Question: Today have tried to check files with path directory name.
Previously it worked, until I tried to create 104 if/else statements.
How to dispose of this overflow error?
More specific question: Does def(x) for several checks the only one solution to optimise such cases in Python?
'''
import turicreate as turi
url = "images/"
data = turi.image_analysis.load_images(url)
data["moneyType"] = data["path"].apply(lambda path:
"ARS_1" if "ARS_1" in path
else("ARS_2" if "ARS_2" in path
else("ARS_5" if "ARS_5" in path
else("ARS_10" if "ARS_10" in path
else("ARS_20" if "ARS_20" in path
else("ARS_50" if "ARS_50" in path
else("ARS_100" if "ARS_100" in path
else("ARS_200" if "ARS_200" in path
else("ARS_500" if "ARS_500" in path
else("ARS_1000" if "ARS_1000" in path
else("AED_5" if "AED_5" in path
else("AED_10" if "AED_10" in path
else("AED_20" if "AED_20" in path
else("AED_50" if "AED_50" in path
else("AED_100" if "AED_100" in path
else("AED_200" if "AED_200" in path
else("AED_500" if "AED_500" in path
else("AED_1000" if "AED_1000" in path
else("BRL_1" if "BRL_1" in path
else("BRL_2" if "BRL_2" in path
else("BRL_5" if "BRL_5" in path
else("BRL_10" if "BRL_10" in path
else("BRL_20" if "BRL_20" in path
else("BRL_50" if "BRL_50" in path
else("BRL_100" if "BRL_100" in path
else("CLP_1000" if "CLP_1000" in path
else("CLP_2000" if "CLP_2000" in path
else("CLP_5000" if "CLP_5000" in path
else("CLP_10000" if "CLP_10000" in path
else("CLP_20000" if "CLP_20000" in path
else("COP_1000" if "COP_1000" in path
else("COP_2000" if "COP_2000" in path
else("COP_5000" if "COP_5000" in path
else("COP_10000" if "COP_10000" in path
else("COP_20000" if "COP_20000" in path
else("COP_50000" if "COP_50000" in path
else("COP_100000" if "COP_100000" in path
else("CUC_1" if "CUC_1" in path
else("CUC_3" if "CUC_3" in path
else("CUC_5" if "CUC_5" in path
else("CUC_10" if "CUC_10" in path
else("CUC_20" if "CUC_20" in path
else("CUC_50" if "CUC_50" in path
else("CUC_100" if "CUC_100" in path
else("CUC_200" if "CUC_200" in path
else("CUC_500" if "CUC_500" in path
else("CUC_1000" if "CUC_1000" in path
else("EGP_1" if "EGP_1" in path
else("EGP_5" if "EGP_5" in path
else("EGP_10" if "EGP_10" in path
else("EGP_20" if "EGP_20" in path
else("EGP_25pt" if "EGP_25pt" in path
else("EGP_50" if "EGP_50" in path
else("EGP_50pt" if "EGP_50pt" in path
else("EGP_100" if "EGP_100" in path
else("EGP_200" if "EGP_200" in path
else("INR_1" if "INR_1" in path
else("INR_2" if "INR_2" in path
else("INR_5" if "INR_5" in path
else("INR_10" if "INR_10" in path
else("INR_20" if "INR_20" in path
else("INR_50" if "INR_50" in path
else("INR_100" if "INR_100" in path
else("INR_200" if "INR_200" in path
else("INR_500" if "INR_500" in path
else("INR_2000" if "INR_2000" in path
else("JOD_1" if "JOD_1" in path
else("JOD_5" if "JOD_5" in path
else("JOD_10" if "JOD_10" in path
else("JOD_20" if "JOD_20" in path
else("JOD_50" if "JOD_50" in path
else("KHR_50" if "KHR_50" in path
else("KHR_100" if "KHR_100" in path
else("KHR_500" if "KHR_500" in path
else("KHR_1000" if "KHR_1000" in path
else("KHR_2000" if "KHR_2000" in path
else("KHR_5000" if "KHR_5000" in path
else("KHR_10000" if "KHR_10000" in path
else("KHR_20000" if "KHR_20000" in path
else("KHR_50000" if "KHR_50000" in path
else("KHR_100000" if "KHR_100000" in path
else("LAK_500" if "LAK_500" in path
else("LAK_1000" if "LAK_1000" in path
else("LAK_2000" if "LAK_2000" in path
else("LAK_5000" if "LAK_5000" in path
else("LAK_10000" if "LAK_10000" in path
else("LAK_20000" if "LAK_20000" in path
else("LAK_50000" if "LAK_50000" in path
else("LAK_100000" if "LAK_100000" in path
else("LKR_10" if "LKR_10" in path
else("LKR_20" if "LKR_20" in path
else("LKR_50" if "LKR_50" in path
else("LKR_100" if "LKR_100" in path
else("LKR_200" if "LKR_200" in path
else("LKR_500" if "LKR_500" in path
else("LKR_1000" if "LKR_1000" in path
else("LKR_2000" if "LKR_2000" in path
else("LKR_5000" if "LKR_5000" in path
else("MAD_20" if "MAD_20" in path
else("MAD_50" if "MAD_50" in path
else("MAD_100" if "MAD_100" in path
else("MAD_200" if "MAD_200" in path
else("MMK_1" if "MMK_1" in path
else("MMK_5" if "MMK_5" in path
else("MMK_10" if "MMK_10" in path
else("MMK_20" if "MMK_20" in path
else("MMK_50" if "MMK_50" in path
else("MMK_100" if "MMK_100" in path
else("MMK_200" if "MMK_200" in path
else("MMK_500" if "MMK_500" in path
else("MMK_1000" if "MMK_1000" in path
else("MMK_5000" if "MMK_5000" in path
else("MMK_10000" if "MMK_10000" in path
else("MNT_1" if "MNT_1" in path
else("MNT_5" if "MNT_5" in path
else("MNT_10" if "MNT_10" in path
else("MNT_20" if "MNT_20" in path
else("MNT_50" if "MNT_50" in path
else("MNT_100" if "MNT_100" in path
else("MNT_500" if "MNT_500" in path
else("MNT_1000" if "MNT_1000" in path
else("MNT_5000" if "MNT_5000" in path
else("MNT_10000" if "MNT_10000" in path
else("MNT_20000" if "MNT_20000" in path
else("MXN_20" if "MXN_20" in path
else("MXN_50" if "MXN_50" in path
else("MXN_100" if "MXN_100" in path
else("MXN_200" if "MXN_200" in path
else("MXN_500" if "MXN_500" in path
else("MXN_1000" if "MXN_1000" in path
else("USD" if "USD" in path
else("NPR_1" if "NPR_1" in path
else("NPR_2" if "NPR_2" in path
else("NPR_5" if "NPR_5" in path
else("NPR_10" if "NPR_10" in path
else("NPR_20" if "NPR_20" in path
else("NPR_25" if "NPR_25" in path
else("NPR_50" if "NPR_50" in path
else("NPR_100" if "NPR_100" in path
else("NPR_200" if "NPR_200" in path
else("NPR_250" if "NPR_250" in path
else("NPR_500" if "NPR_500" in path
else("NPR_1000" if "NPR_1000" in path
else("QAR_1" if "QAR_1" in path
else("QAR_5" if "QAR_5" in path
else("QAR_10" if "QAR_10" in path
else("QAR_50" if "QAR_50" in path
else("QAR_100" if "QAR_100" in path
else("QAR_500" if "QAR_500" in path
else("RUB_5" if "RUB_5" in path
else("RUB_10" if "RUB_10" in path
else("RUB_50" if "RUB_50" in path
else("RUB_100" if "RUB_100" in path
else("RUB_200" if "RUB_200" in path
else("RUB_500" if "RUB_500" in path
else("RUB_1000" if "RUB_1000" in path
else("RUB_2000" if "RUB_2000" in path
else("RUB_5000" if "RUB_5000" in path
else("THB_20" if "THB_20" in path
else("THB_50" if "THB_50" in path
else("THB_100" if "THB_100" in path
else("THB_500" if "THB_500" in path
else("THB_1000" if "THB_1000" in path
else("VND_100" if "VND_100" in path
else("VND_200" if "VND_200" in path
else("VND_500" if "VND_500" in path
else("VND_1000" if "VND_1000" in path
else("VND_2000" if "VND_2000" in path
else("VND_5000" if "VND_5000" in path
else("VND_10000" if "VND_10000" in path
else("VND_20000" if "VND_20000" in path
else("VND_50000" if "VND_50000" in path
else("VND_100000" if "VND_100000" in path
else("VND_200000" if "VND_200000" in path
else("VND_500000" if "VND_500000" in path
else "NONE")))))))))))))))))))))))))))))))))))))))))))))))))))))))))))))))))))))))))))))))))))))) )))))))) )))))))))) ))))) )))))))))) ))))))))) )))))))))) ))))))) ))))) ))))))) )))))))) ))))))))))
data.save("money.sframe")
data.explore()
dataBuffer = turi.SFrame("money.sframe")
trainingBuffers, testingBuffers = dataBuffer.random_split(0.8)
model = turi.image_classifier.create(trainingBuffers, target="moneyType", model="resnet-50")
evaluations = model.evaluate(testingBuffers)
print evaluations["accuracy"]
model.save("money.model")
model.export_coreml("MoneyClassifier.mlmodel")
'''
Generally saying there is turi machine learning module that helps to train object classification MLmodel.
I've collected 15000 images and now I try to make this learn these categories (200+). Previously I worked with 5-10 only. However, now I wonder how to implement 100+ categories, because right now for if/else statement technically it is impossible?
As I understood: the Good solution is a loop, but Internet resources use mostly lists for files with extensions. Moreover, I agree that it should be done with DataFrames, but how? I don't understand their possibilities and usefulness.
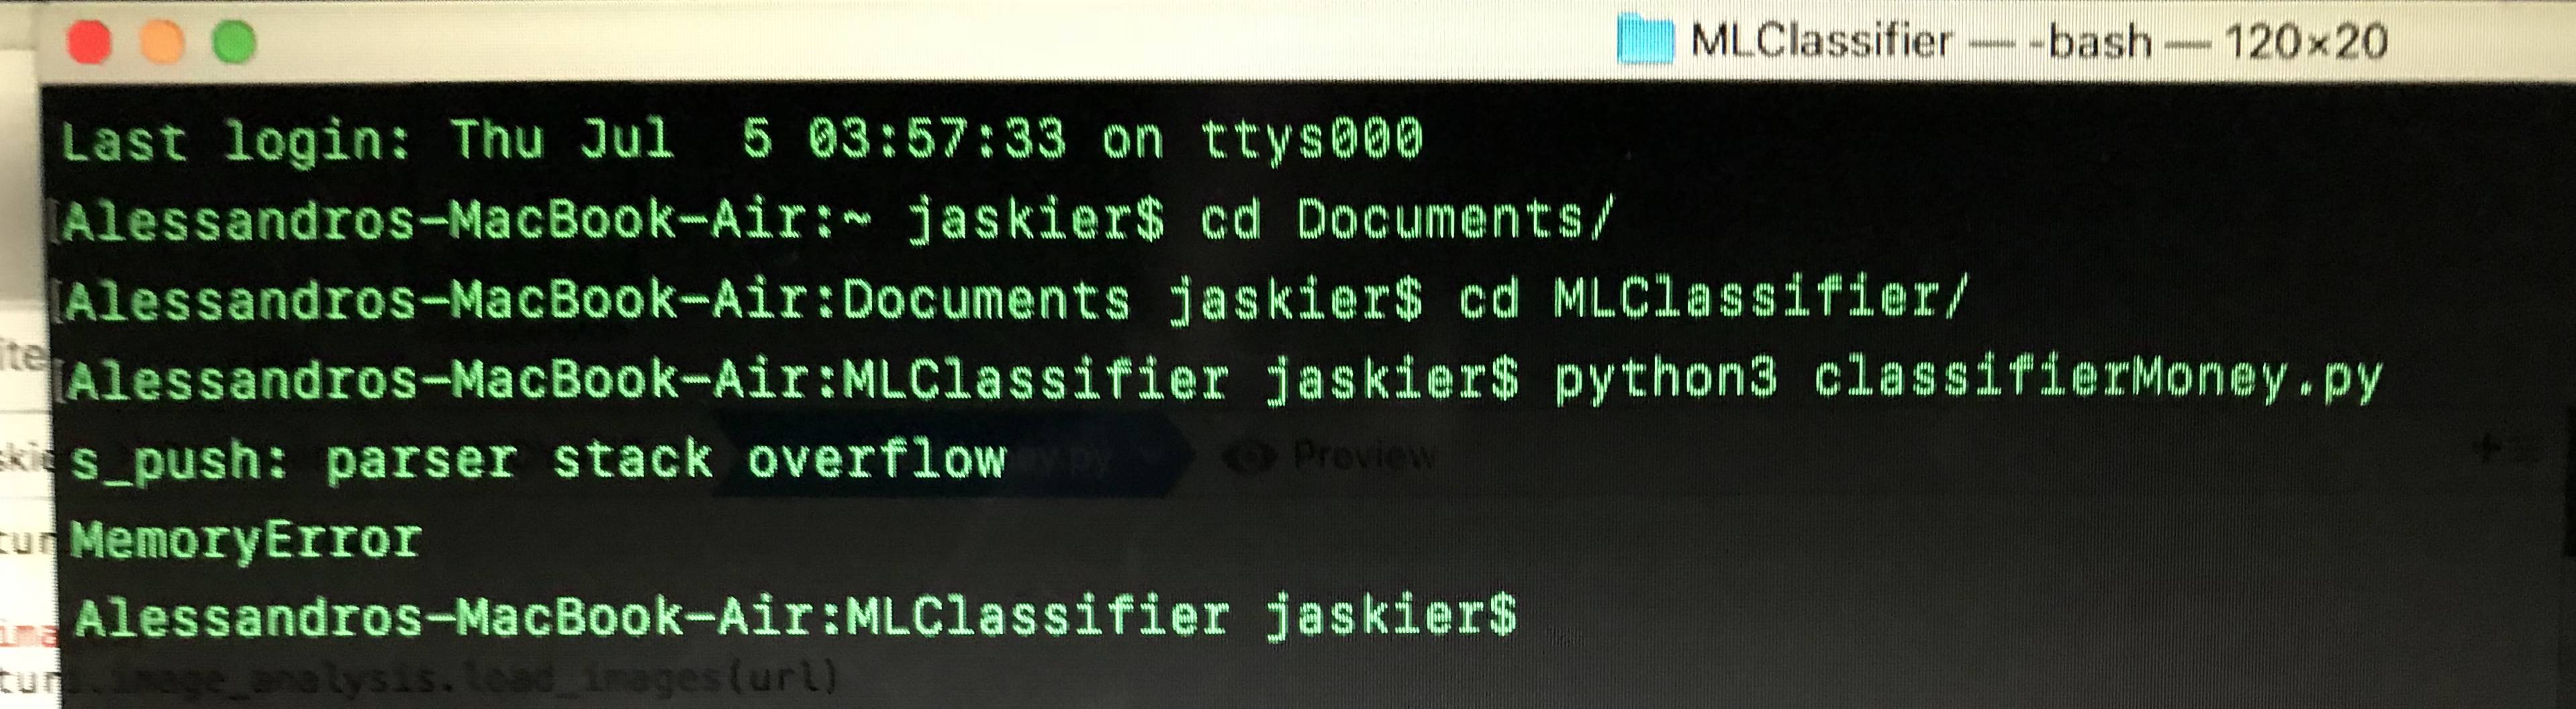
Answer: I have found the optimal solution:
To use def(x) it's the best solution now. (loop)
'''
list = ['enfj','enfp','entj','entp','esfj','esfp','estj','estp','infj','infp','intj','intp','isfj','isfp','istj','istp']
def get_label(path, list=list):
for psychoType in list:
if psychoType in path:
return psychoType
data["psychoType"] = data["path"].apply(get_label)
'''